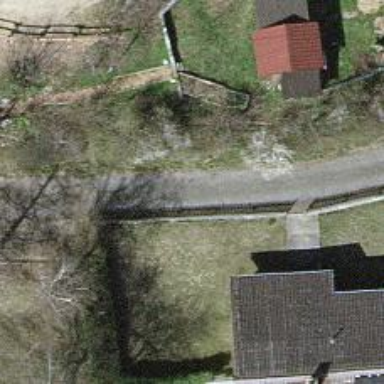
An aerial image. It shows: Residential alleyway.